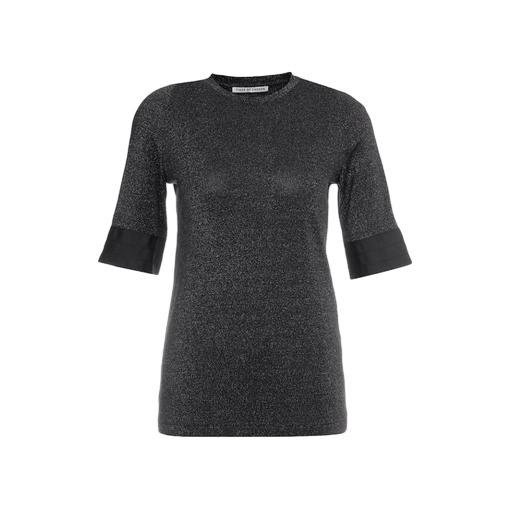
black lurex tee, longline t-shirt, marl t-shirt, white background